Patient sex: M
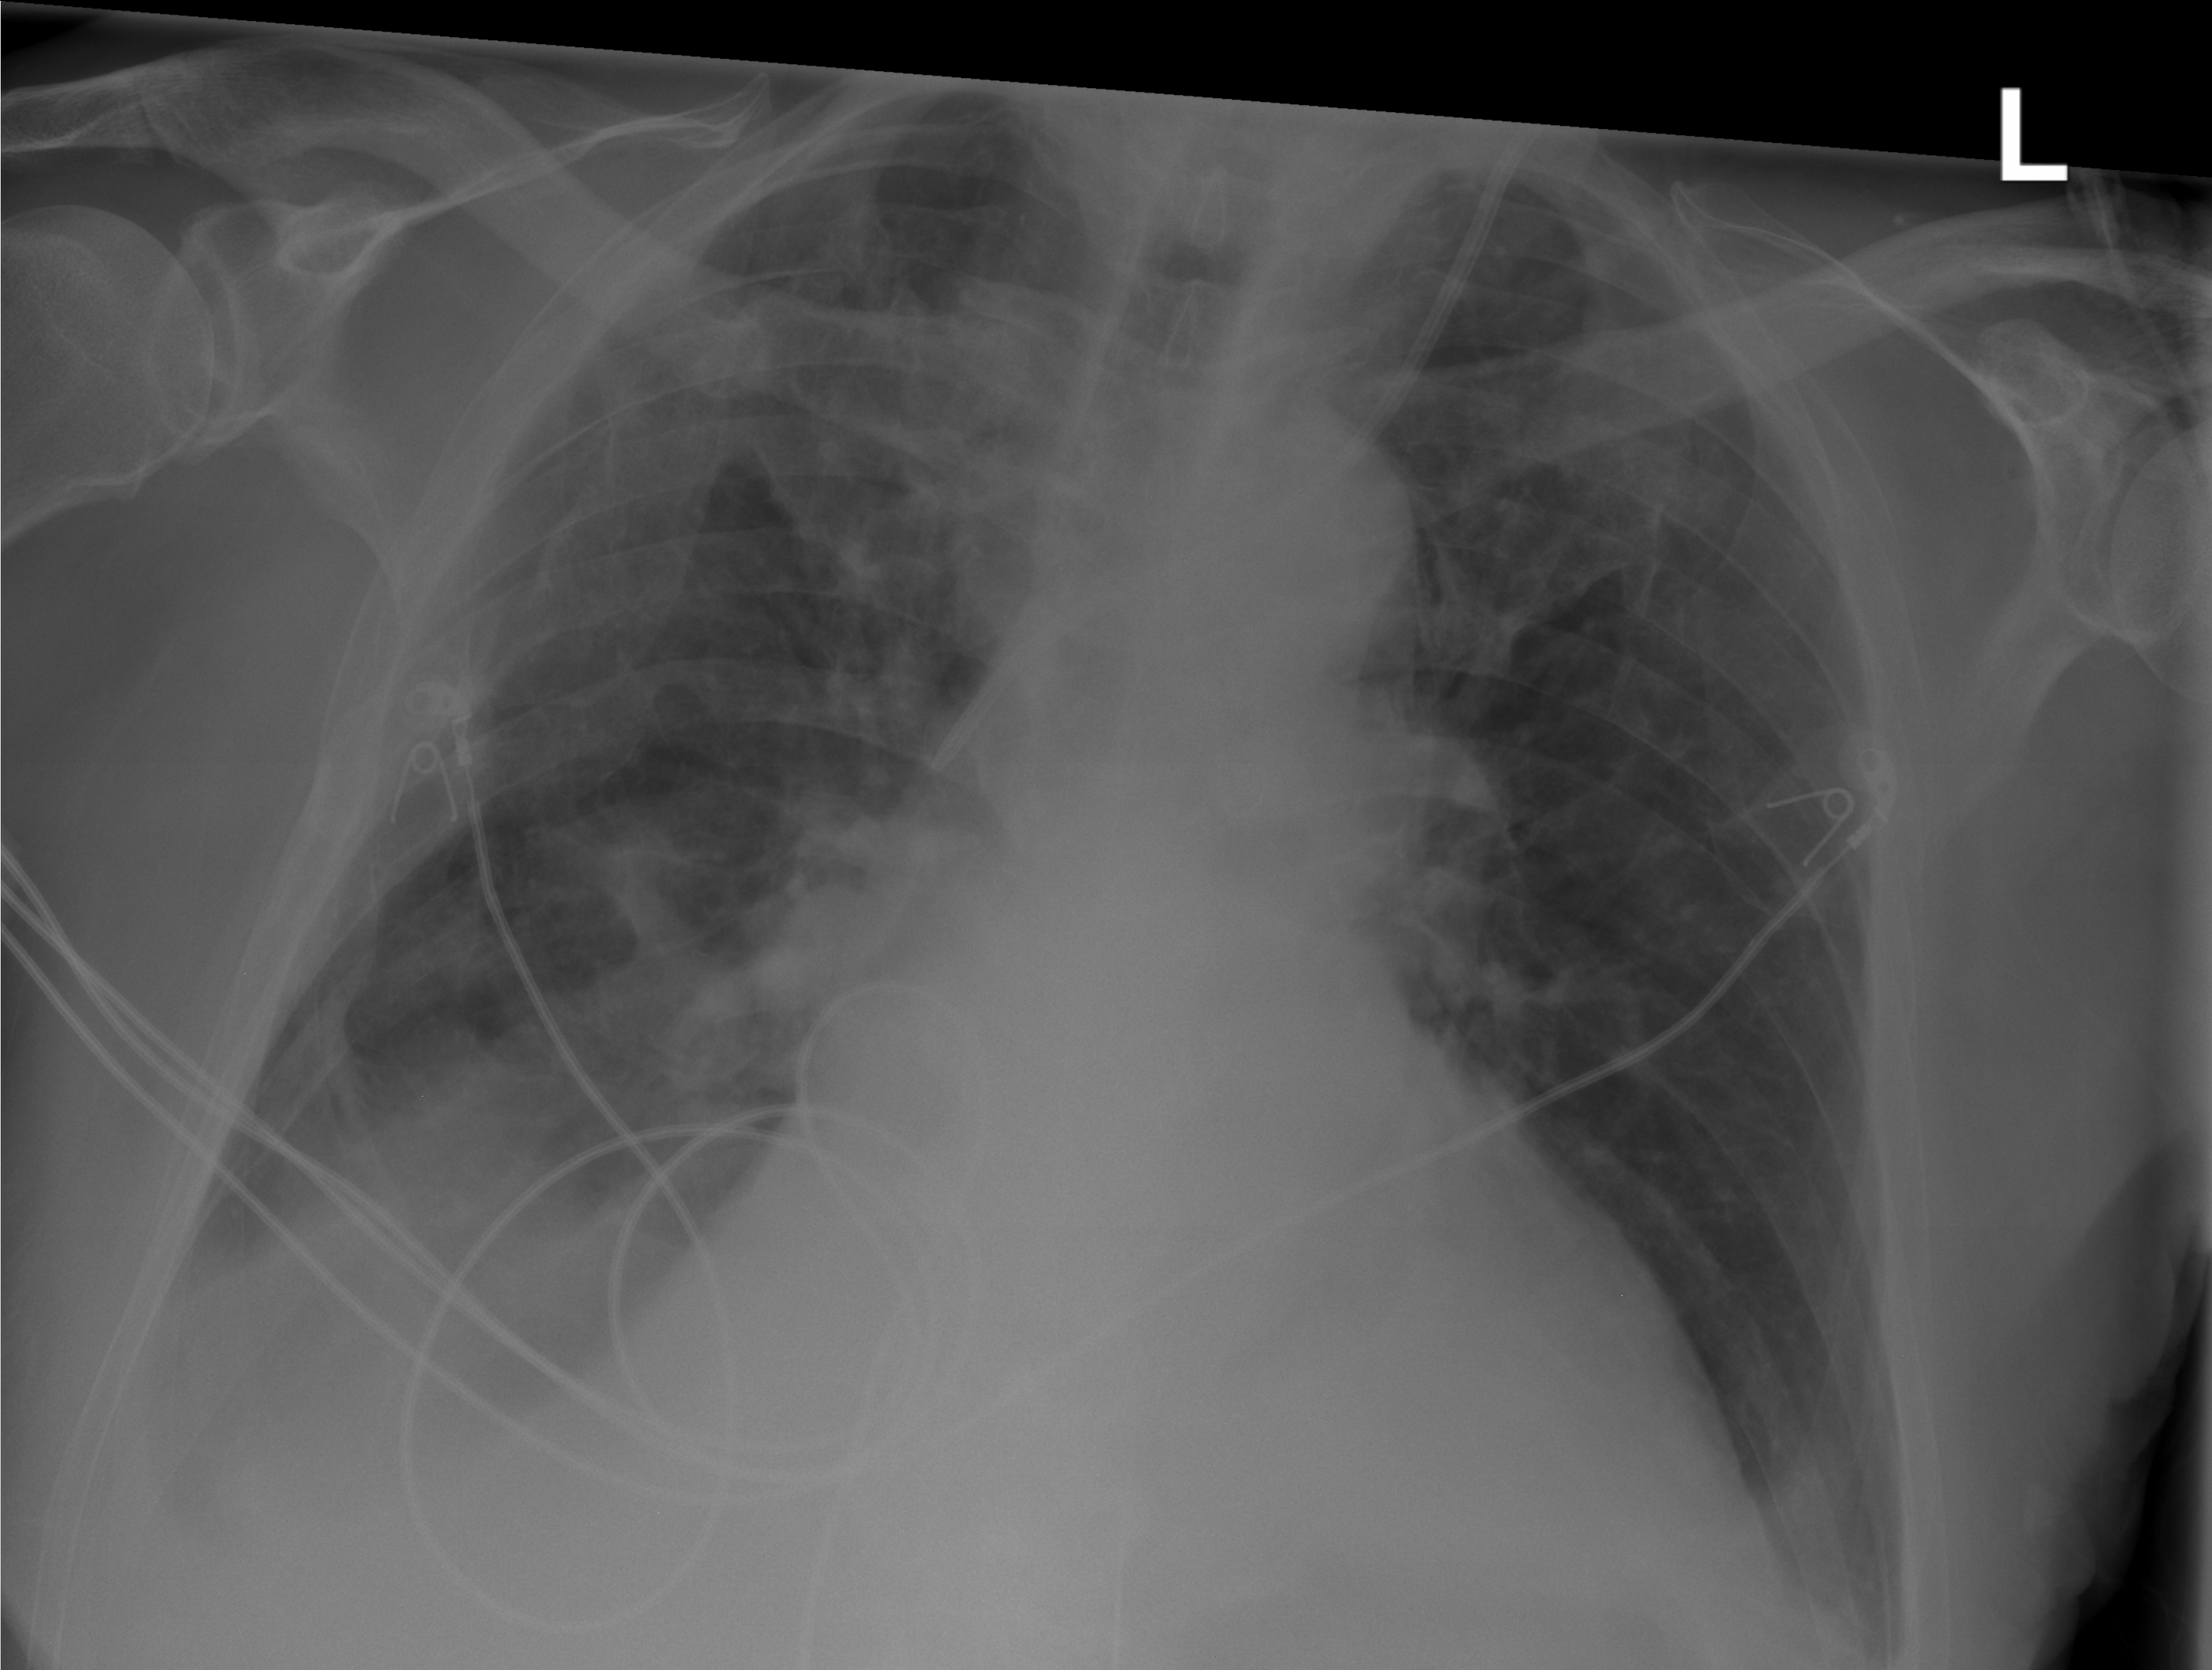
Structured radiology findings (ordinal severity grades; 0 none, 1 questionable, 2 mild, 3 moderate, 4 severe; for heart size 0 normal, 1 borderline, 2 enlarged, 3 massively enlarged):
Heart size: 2
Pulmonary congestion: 0
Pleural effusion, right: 3
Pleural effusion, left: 2
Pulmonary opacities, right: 3
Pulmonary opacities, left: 2
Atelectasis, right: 2
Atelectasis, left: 2